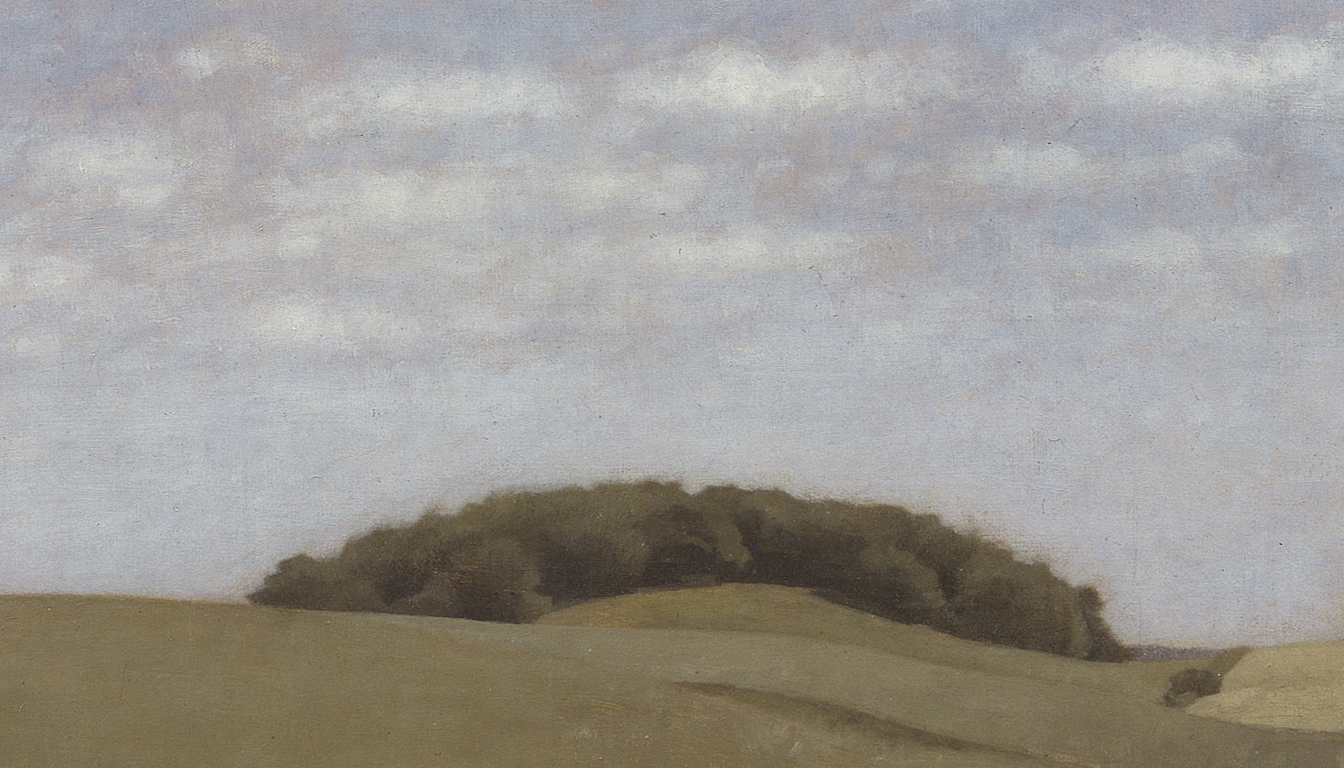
landscape painting, wide, overcast daylight, cluster of dark trees crowning rounded hill above gently rolling fields pale blue sky with rows of white clouds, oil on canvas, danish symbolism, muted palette